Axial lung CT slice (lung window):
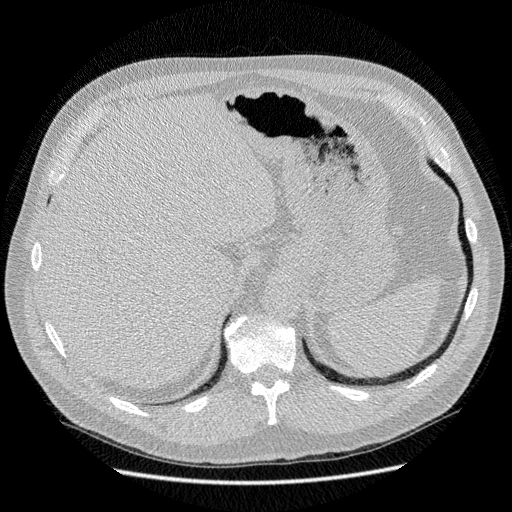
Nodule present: no